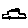
Label: car